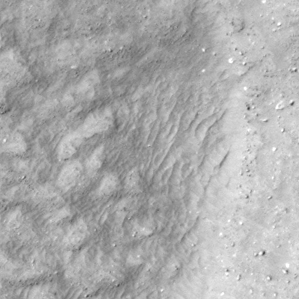
Label: non_frost